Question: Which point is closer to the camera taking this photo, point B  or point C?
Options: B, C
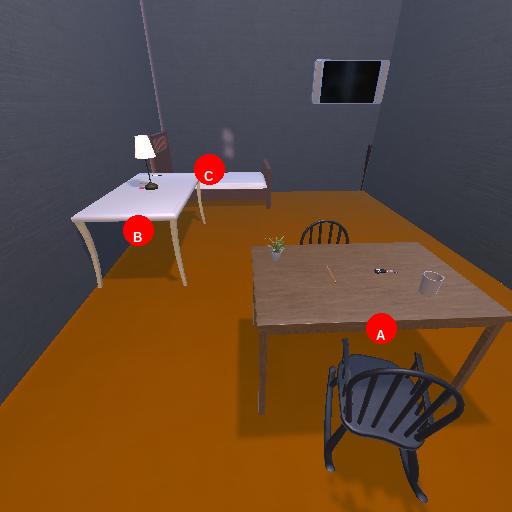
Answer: B